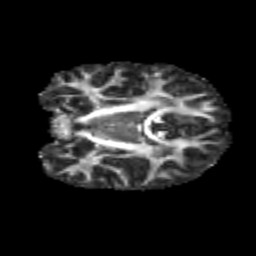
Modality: FA
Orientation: coronal
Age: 13
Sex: female
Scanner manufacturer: siemens
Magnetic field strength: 3 T
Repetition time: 3.8 s
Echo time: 0.07 s